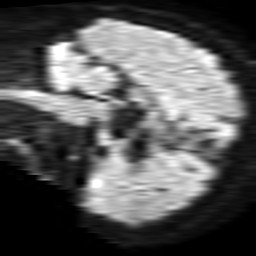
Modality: TRACE
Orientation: sagittal
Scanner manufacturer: philips
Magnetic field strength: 1.5 T
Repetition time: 3.395 s
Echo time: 0.06922 s